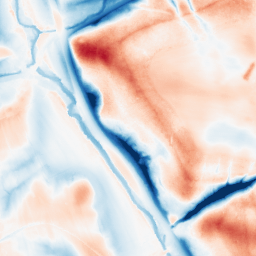
Category: classical
Decomposition family: uniform
Decomposition parameters: size: 50
Upsampling method: quintic
Upsampling parameters: scale: 8
Upsampling scale: 8